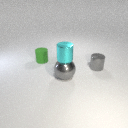
large gray metal sphere in front of small green rubber cylinder